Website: apple
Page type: billing-address
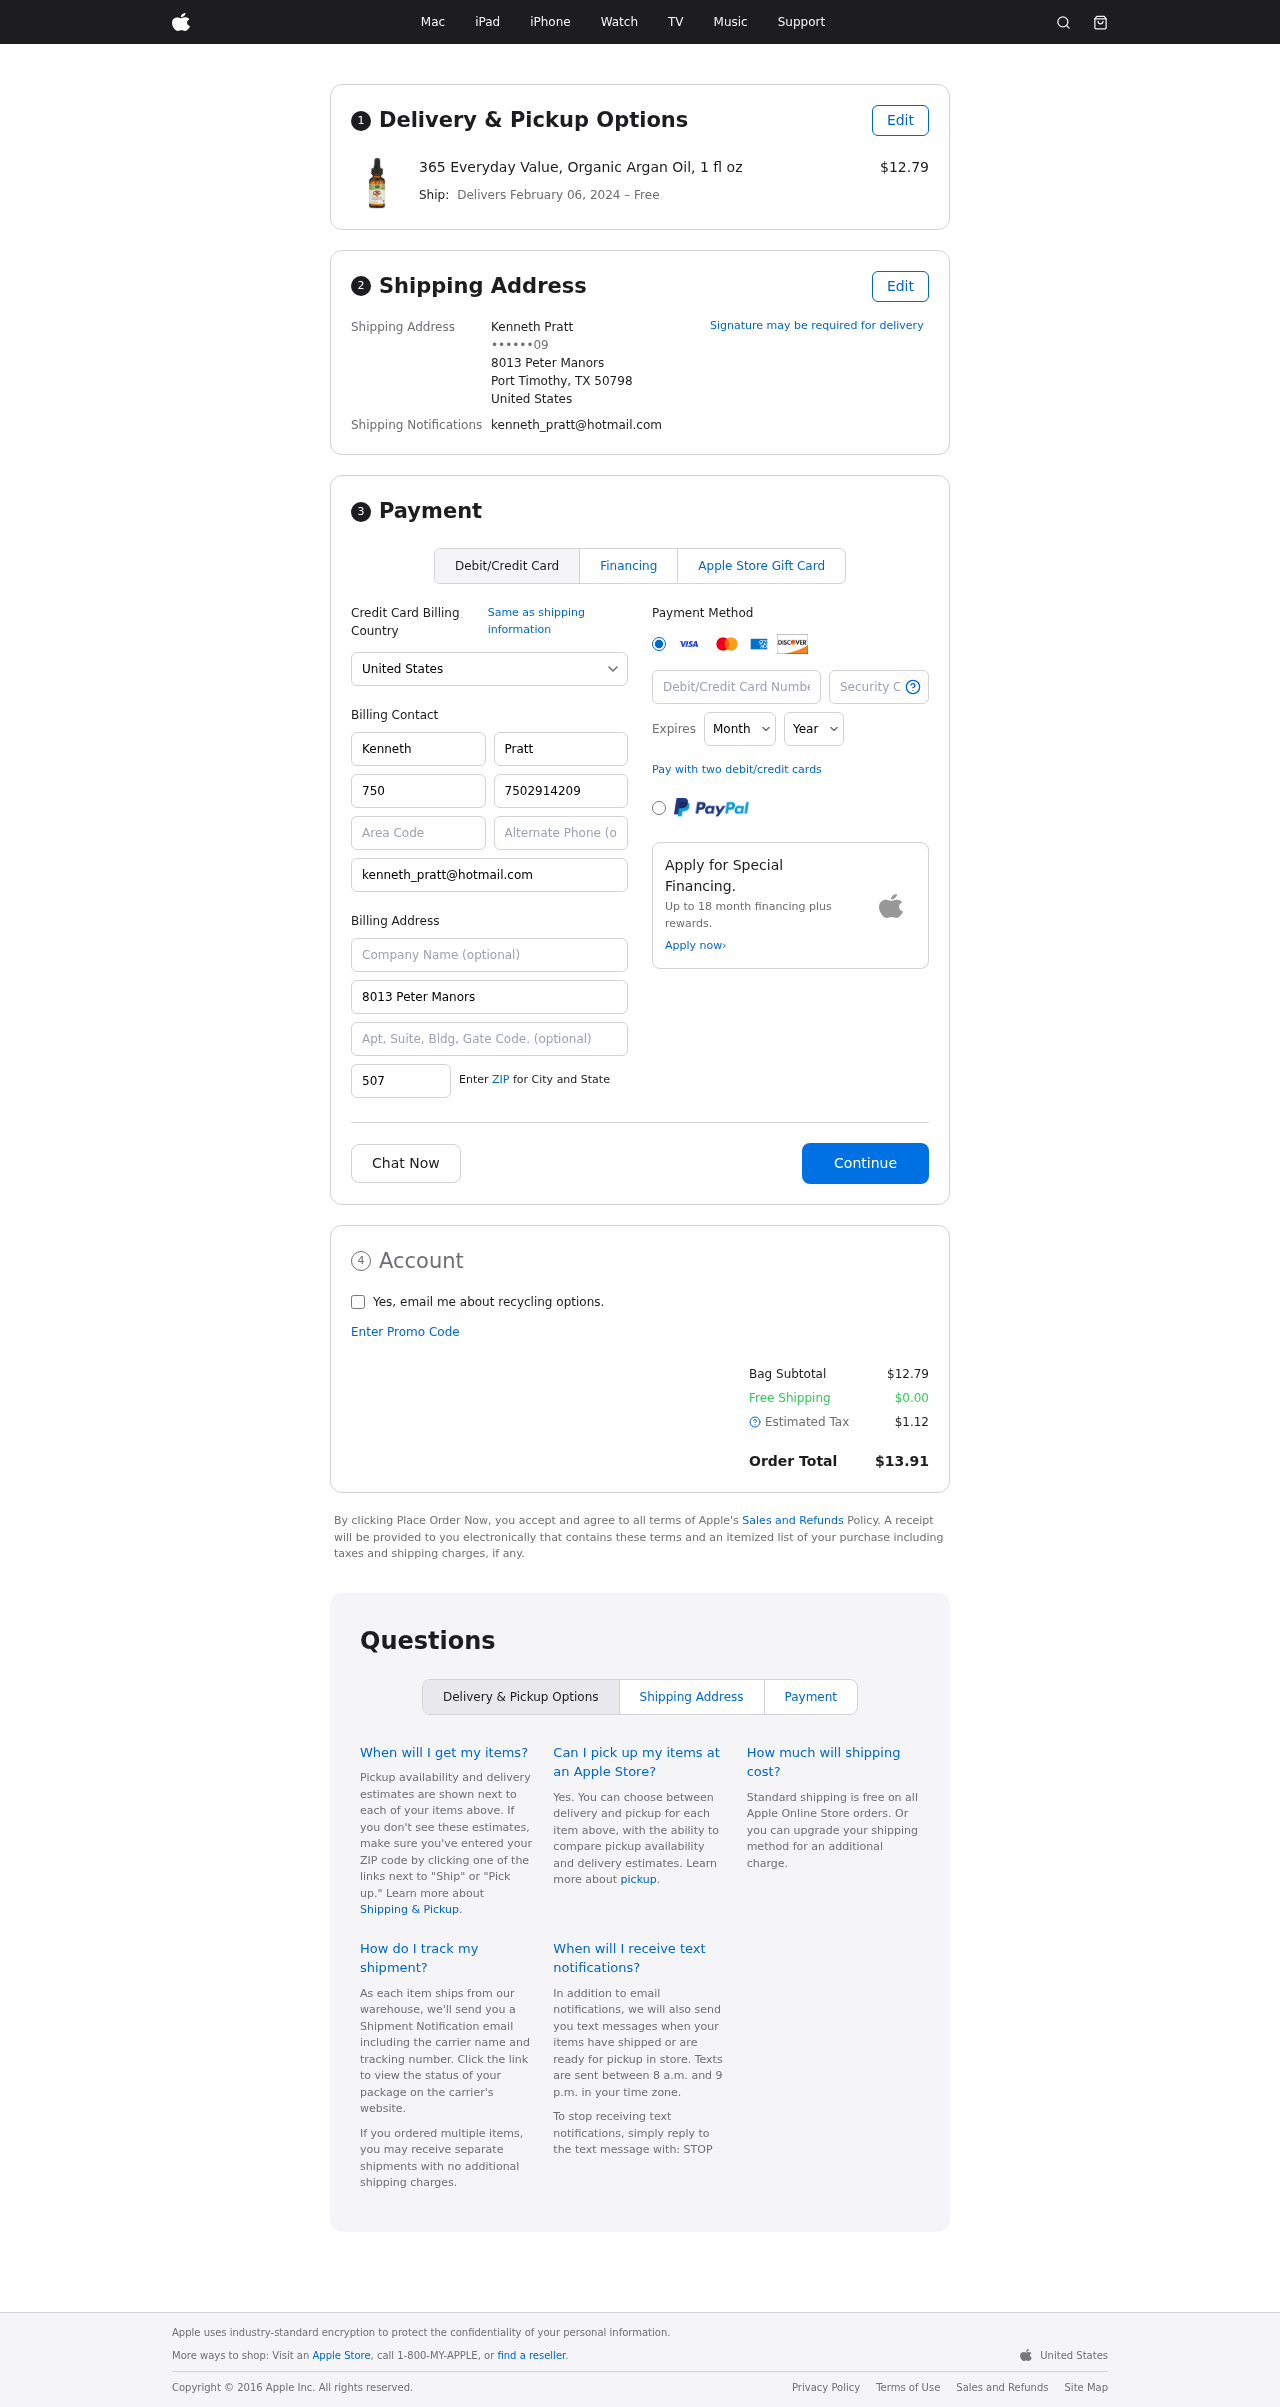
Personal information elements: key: PII_CARD_CVV
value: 8476
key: PII_CARD_EXPIRY_MONTH
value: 12
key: PII_CARD_EXPIRY_YEAR
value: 30
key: PII_CARD_NUMBER
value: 3445 7118 6251 521
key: PII_CITY_STATE_ZIP
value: Port Timothy, TX 50798
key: PII_COUNTRY
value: United States
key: PII_EMAIL
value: kenneth_pratt@hotmail.com
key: PII_FULLNAME
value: Kenneth Pratt
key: PII_STREET
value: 8013 Peter Manors
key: PII_PHONE_MASKED
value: ••••••09
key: PII_BILLING_FIRSTNAME
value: Kenneth
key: PII_BILLING_LASTNAME
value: Pratt
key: PII_BILLING_PHONE_AREA
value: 750
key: PII_BILLING_PHONE
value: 7502914209
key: PII_BILLING_EMAIL
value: kenneth_pratt@hotmail.com
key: PII_BILLING_STREET
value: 8013 Peter Manors
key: PII_BILLING_POSTCODE
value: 50798
Product elements: key: PRODUCT1_NAME
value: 365 Everyday Value, Organic Argan Oil, 1 fl oz
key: PRODUCT1_PRICE
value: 12.79
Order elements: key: ORDER_DELIVERY_DATE
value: February 06, 2024
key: ORDER_SUBTOTAL
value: $12.79
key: ORDER_SHIPPING_COST
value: $0.00
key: ORDER_TAX
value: $1.12
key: ORDER_TOTAL
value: $13.91